Question: How do I show legend for the following ggplot bar plot?
'''
tmp <- data.frame(group = LETTERS[1:10], id = 10:1, a = runif(10), b = runif(10))
ggplot(tmp) + geom_bar(aes(x = reorder(group, id), a + b, group = 1), stat = 'identity')
'''
Update: I have two charts arranged using 'grid.arrange' from 'gridExtra'. Both charts have the same number of bars, but one has legend. I thought that by adding any legend to the second chart, I will align the bars (make width of plot area of both plots the same):
'''
tmp <- data.frame(group = LETTERS[1:10], id = 10:1,
a = runif(10), b = runif(10), c = rnorm(10))
p1 <- ggplot(tmp) + geom_bar(aes(x = reorder(group, id), c, fill = a), stat = 'identity')
p2 <- ggplot(tmp) + geom_bar(aes(x = reorder(group, id), a + b, group = 1), stat = 'identity')
library(gridExtra)
grid.arrange(p1, p2, heights = c(2, 1) )
'''
Now, it looks like this:

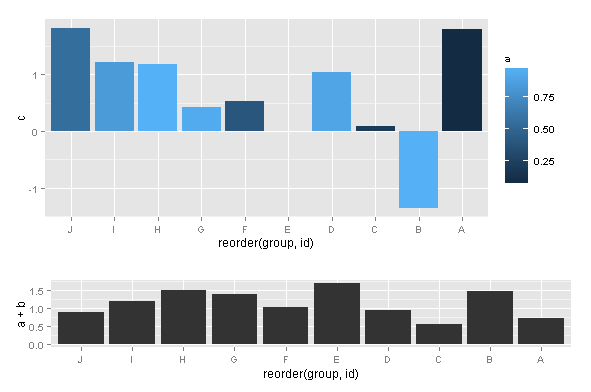
Answer: You can try something like this for p2, which will create a new legend for the bottom graph.
'''
p2 <- ggplot(tmp) + geom_bar(aes(x = reorder(group, id), a + b, group = 1, fill = 0), stat = 'identity') +
guides(fill=guide_legend(title="Title"))
'''